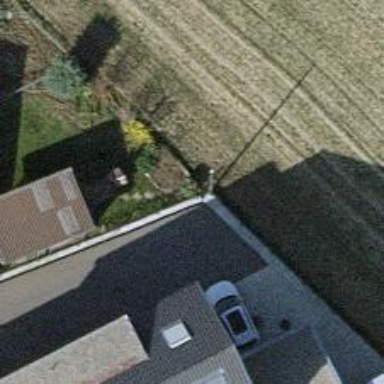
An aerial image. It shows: Hedge acting as barrier.